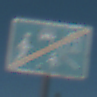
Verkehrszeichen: EndeVerkehrsberuhigterBereich
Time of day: Midday
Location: Outdoor (Special)
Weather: PartlyCloudy
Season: NotSpecified
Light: Natural